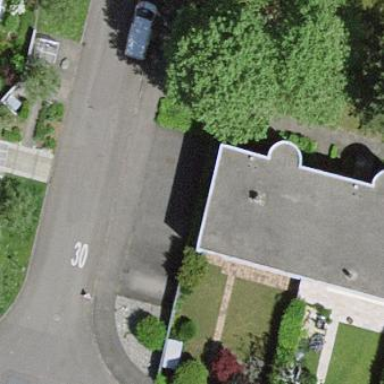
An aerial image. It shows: Terrace building.